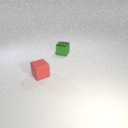
small green metal cube to the right of small red rubber cube